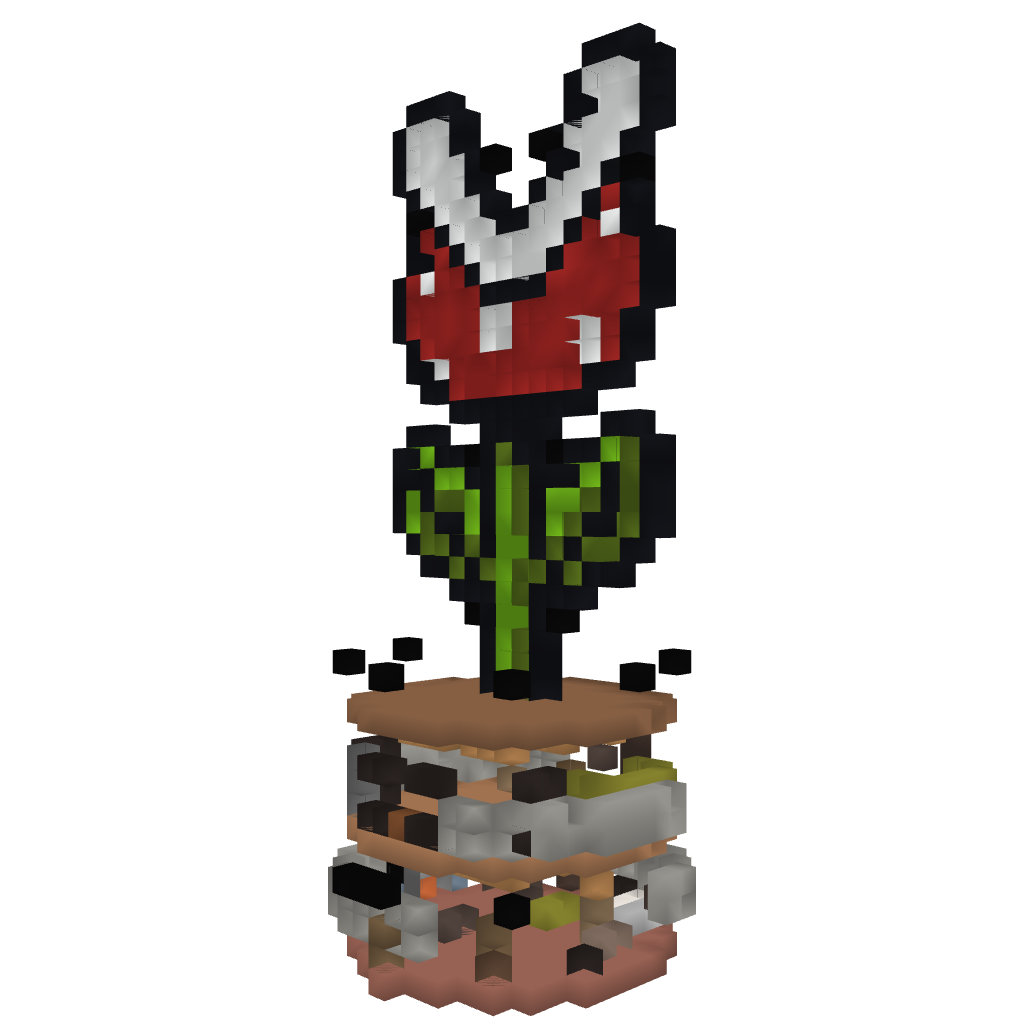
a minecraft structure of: Mario Flower Home